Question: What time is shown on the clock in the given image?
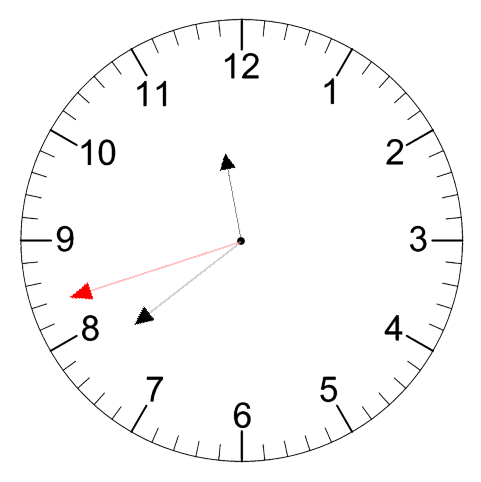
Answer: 11:38:42